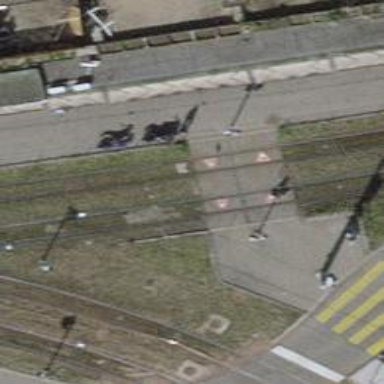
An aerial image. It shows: Railway crossing.